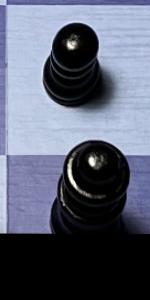
Label: Queen_Black